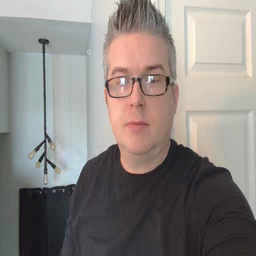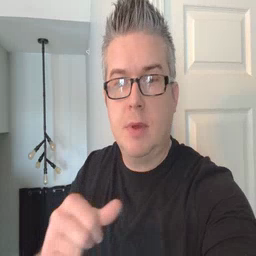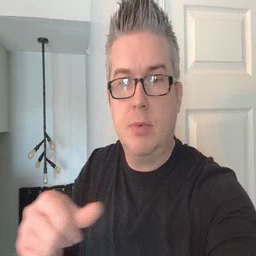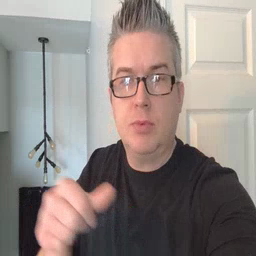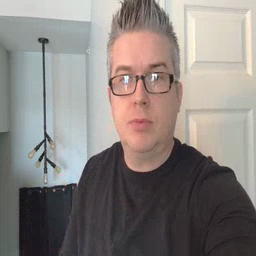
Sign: puzzle